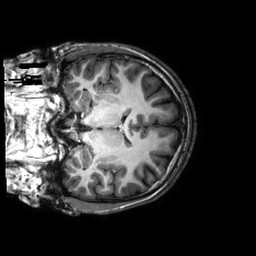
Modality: T1w
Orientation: coronal
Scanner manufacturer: philips
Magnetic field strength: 3 T
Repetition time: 0.0096 s
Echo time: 0.0046 s